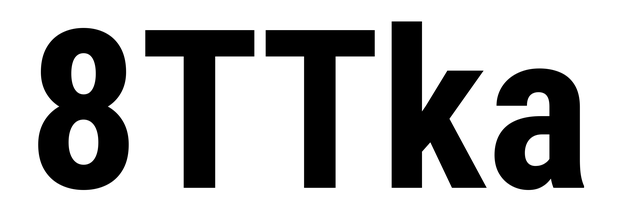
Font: Roboto_Condensed_Bold